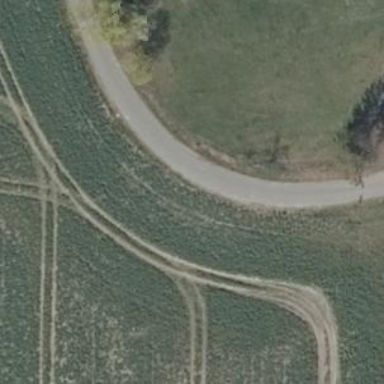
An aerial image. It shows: Unclassified road with compacted surface.